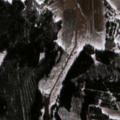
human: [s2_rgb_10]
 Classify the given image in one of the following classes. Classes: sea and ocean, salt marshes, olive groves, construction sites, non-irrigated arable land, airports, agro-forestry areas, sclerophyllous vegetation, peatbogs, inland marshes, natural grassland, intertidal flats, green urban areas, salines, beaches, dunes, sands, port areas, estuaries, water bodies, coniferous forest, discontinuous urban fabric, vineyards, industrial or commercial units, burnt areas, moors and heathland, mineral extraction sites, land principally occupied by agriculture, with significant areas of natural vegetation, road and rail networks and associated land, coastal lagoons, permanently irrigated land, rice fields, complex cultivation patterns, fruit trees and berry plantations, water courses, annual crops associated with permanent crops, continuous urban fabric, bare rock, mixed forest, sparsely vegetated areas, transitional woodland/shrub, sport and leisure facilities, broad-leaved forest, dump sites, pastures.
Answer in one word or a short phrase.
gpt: non-irrigated arable land, land principally occupied by agriculture, with significant areas of natural vegetation, coniferous forest, transitional woodland/shrub